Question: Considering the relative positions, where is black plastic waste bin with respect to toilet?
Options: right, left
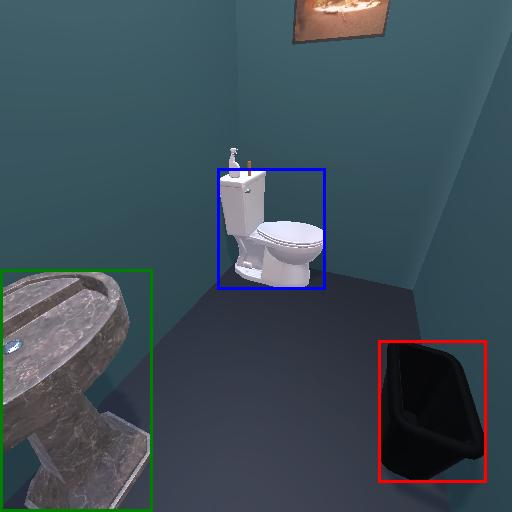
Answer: right